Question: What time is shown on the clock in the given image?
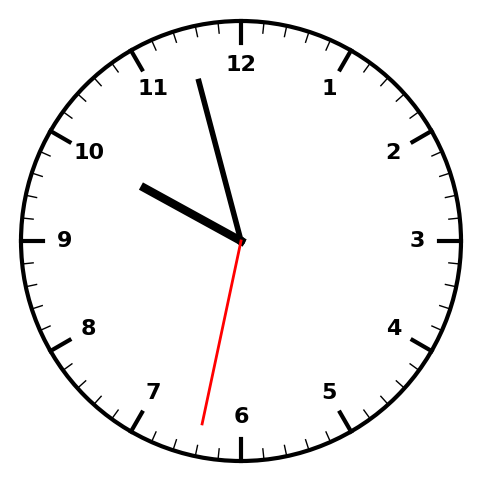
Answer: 09:57:32